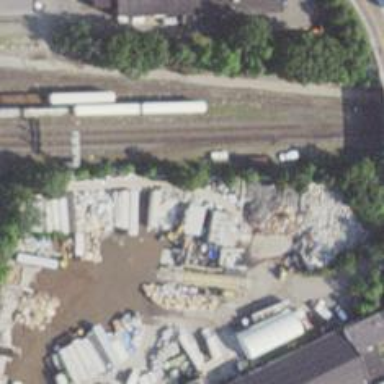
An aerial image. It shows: Railway siding for service.